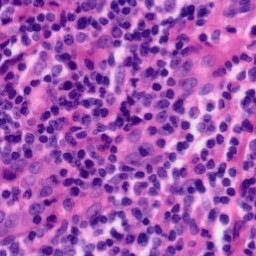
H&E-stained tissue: Tonsil